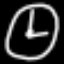
Label: clock